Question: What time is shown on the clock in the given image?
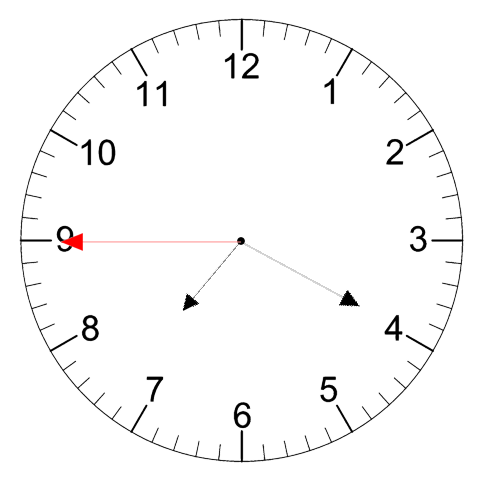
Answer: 07:19:45